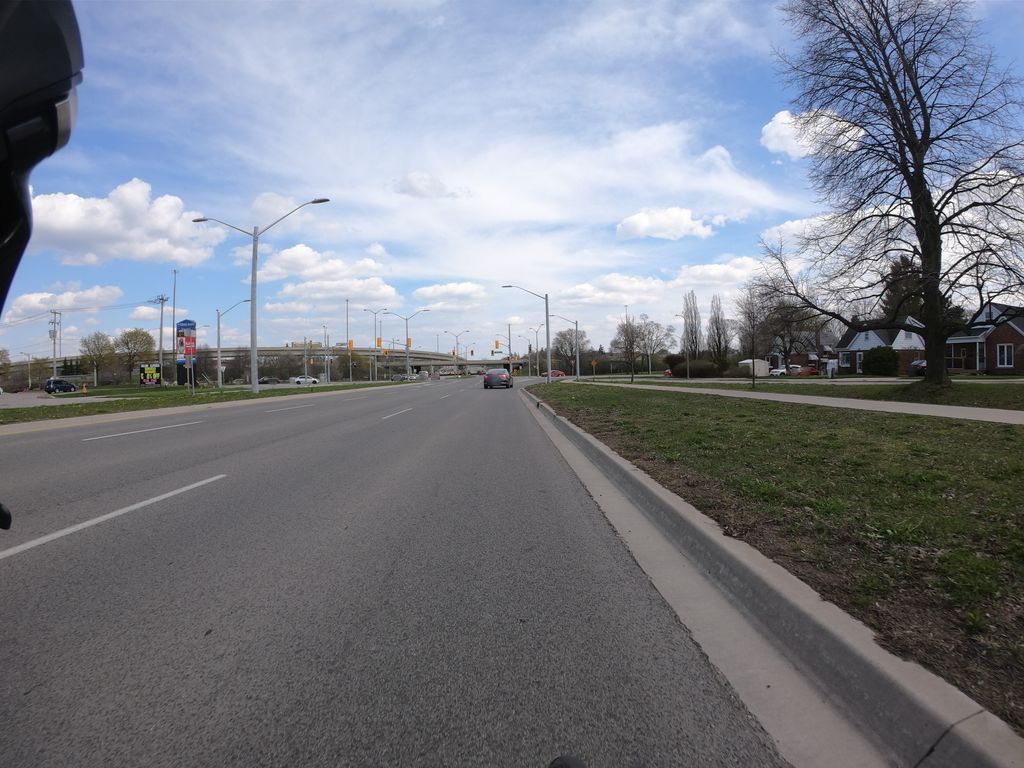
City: kitchener-waterloo